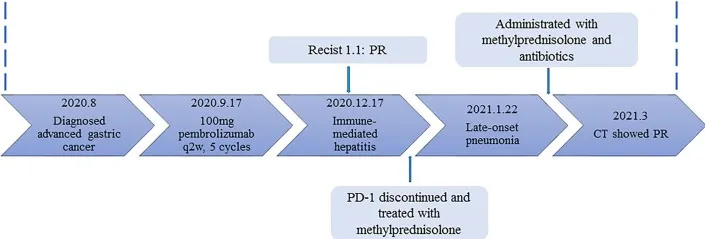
The timeline of diagnosis, treatment and related immune-side effects of this patient since diagnosis.
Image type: chart (chart)